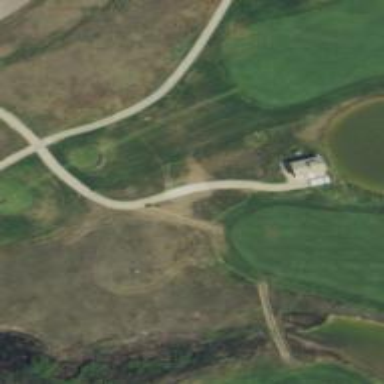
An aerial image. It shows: Well-maintained golf cart path. The track type is grade1.